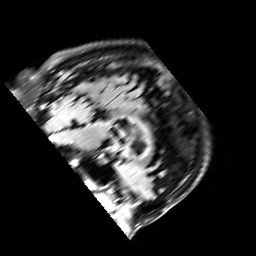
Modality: FLAIR
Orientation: sagittal
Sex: male
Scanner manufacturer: siemens
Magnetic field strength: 3 T
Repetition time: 10 s
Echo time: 0.09 s